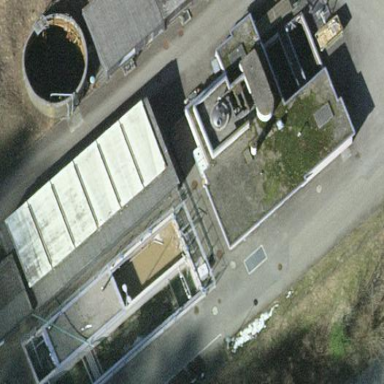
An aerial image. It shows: Industrial area with wastewater plant enclosed by fence.